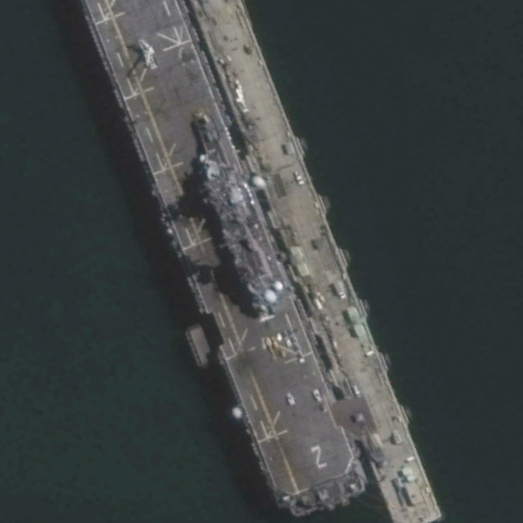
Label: Wasp-class_assault_ship